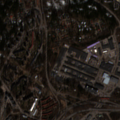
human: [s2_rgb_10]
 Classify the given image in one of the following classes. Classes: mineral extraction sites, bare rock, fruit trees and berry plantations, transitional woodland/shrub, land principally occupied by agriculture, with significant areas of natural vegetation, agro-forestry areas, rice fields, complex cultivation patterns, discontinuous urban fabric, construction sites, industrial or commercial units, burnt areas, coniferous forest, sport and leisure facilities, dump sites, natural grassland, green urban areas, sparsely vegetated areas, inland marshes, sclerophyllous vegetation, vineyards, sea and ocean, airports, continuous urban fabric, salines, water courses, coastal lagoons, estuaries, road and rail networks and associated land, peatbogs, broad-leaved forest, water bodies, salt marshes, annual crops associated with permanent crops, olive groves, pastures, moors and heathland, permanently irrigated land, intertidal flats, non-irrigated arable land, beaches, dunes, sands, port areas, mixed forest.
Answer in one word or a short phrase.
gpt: discontinuous urban fabric, industrial or commercial units, green urban areas